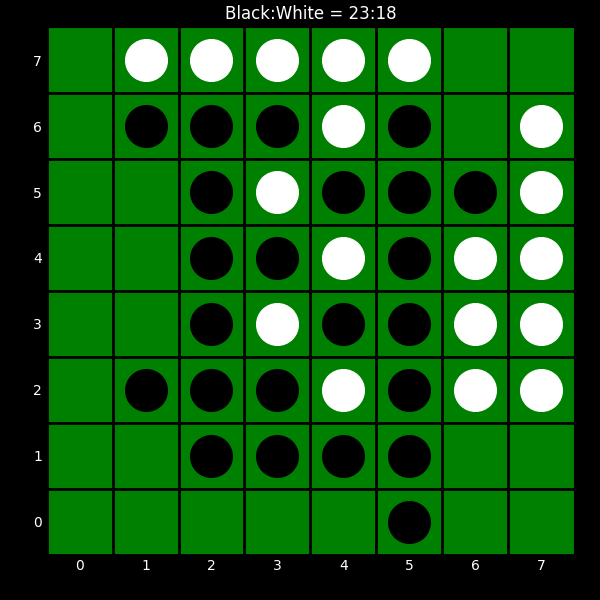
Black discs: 23
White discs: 18